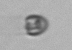
Label: Pyramimonas